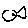
Label: fish